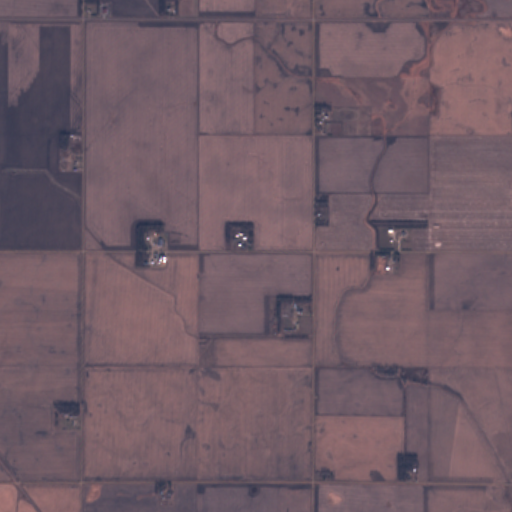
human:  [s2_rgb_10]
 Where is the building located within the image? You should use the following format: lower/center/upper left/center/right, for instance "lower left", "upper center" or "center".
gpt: The building is located in the center right of the image.
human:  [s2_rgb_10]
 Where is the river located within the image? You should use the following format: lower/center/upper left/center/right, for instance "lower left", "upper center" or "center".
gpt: The river is located in the upper right of the image.
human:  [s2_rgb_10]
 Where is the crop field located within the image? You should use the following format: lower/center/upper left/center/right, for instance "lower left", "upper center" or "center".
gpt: There is no crop field in the image.